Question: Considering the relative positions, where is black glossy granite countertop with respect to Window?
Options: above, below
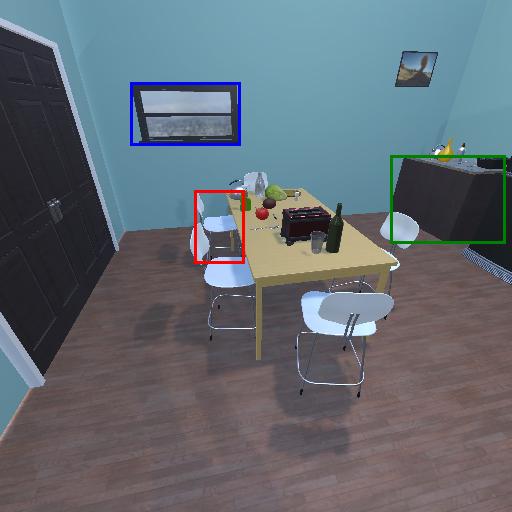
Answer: above